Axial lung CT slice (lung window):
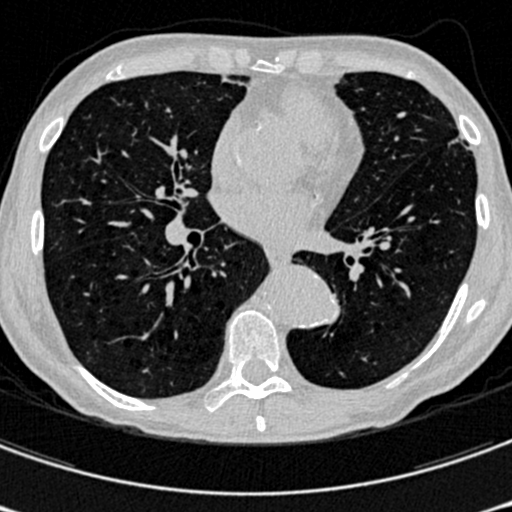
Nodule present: no